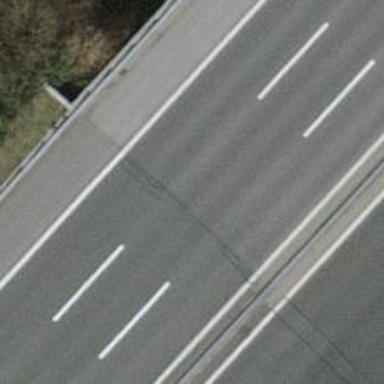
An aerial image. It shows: Asphalt bridge over motorway.